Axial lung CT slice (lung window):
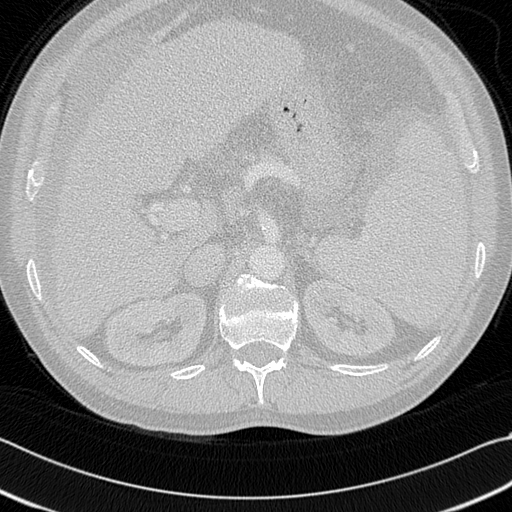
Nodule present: no